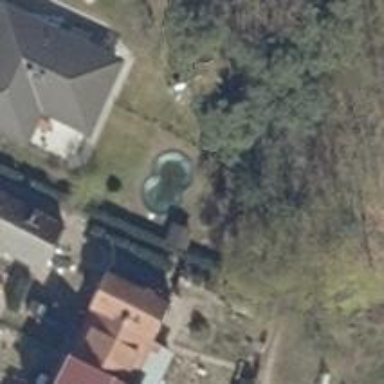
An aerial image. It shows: Swimming pool located in leisure land.